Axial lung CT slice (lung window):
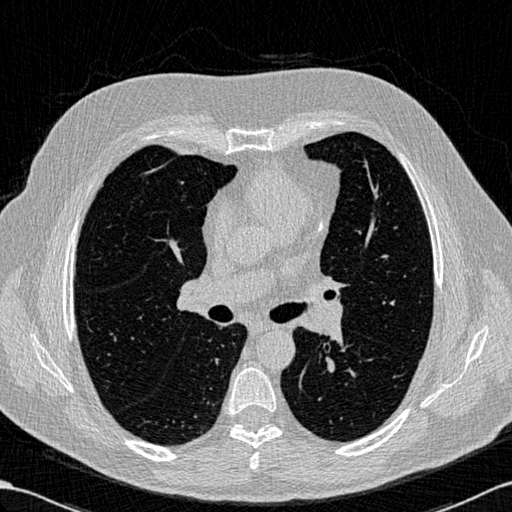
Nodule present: no